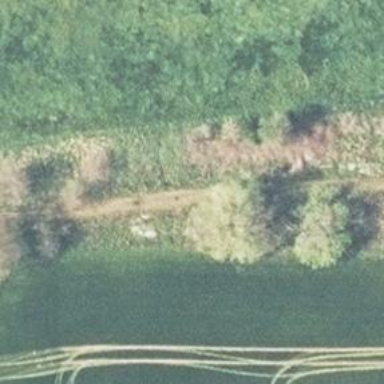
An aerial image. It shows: Abandoned railway.